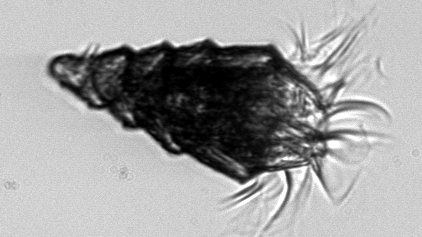
Label: Laboea_strobila